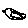
Label: bird